Interaction volume radius: 10 \u00c5
Interaction volume height: 40 \u00c5
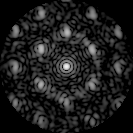
Disorder parameter: 0.4673